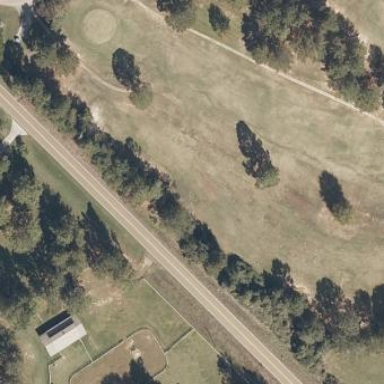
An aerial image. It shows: Grassy area designated as golf fairway.